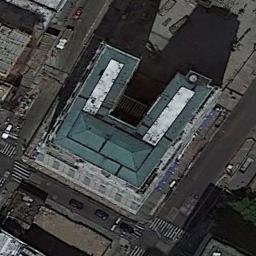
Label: commercial_area